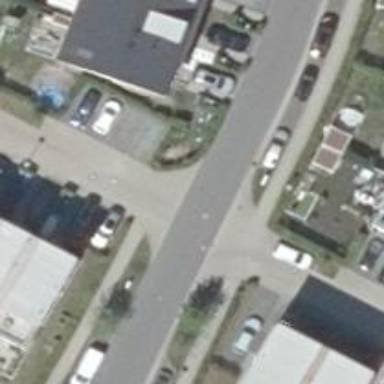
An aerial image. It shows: It is living street with no sidewalk.